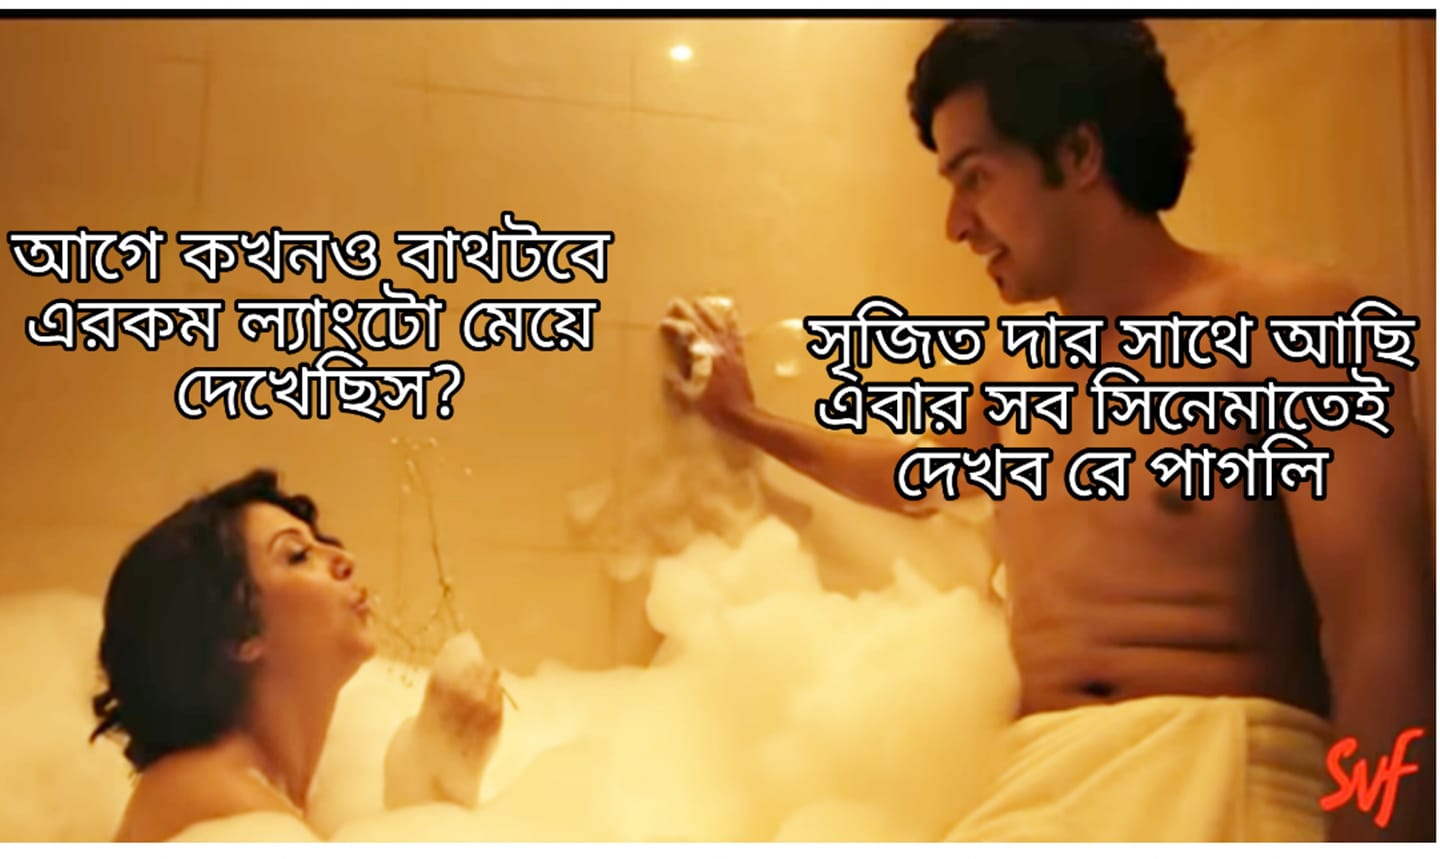
Caption: আগে কখনও বাথটাবে এরকম ল্যাংটো মেয়ে দেখেছিস ?     সৃজিত দার সাথে আছি এবার সব সিনেমাতেই দেখব রে পাগলি
Label: hate